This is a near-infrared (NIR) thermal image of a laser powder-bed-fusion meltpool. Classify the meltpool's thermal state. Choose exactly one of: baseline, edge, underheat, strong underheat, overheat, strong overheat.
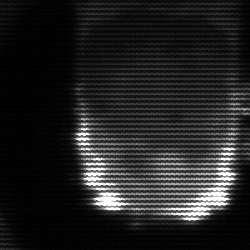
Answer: baseline